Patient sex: F
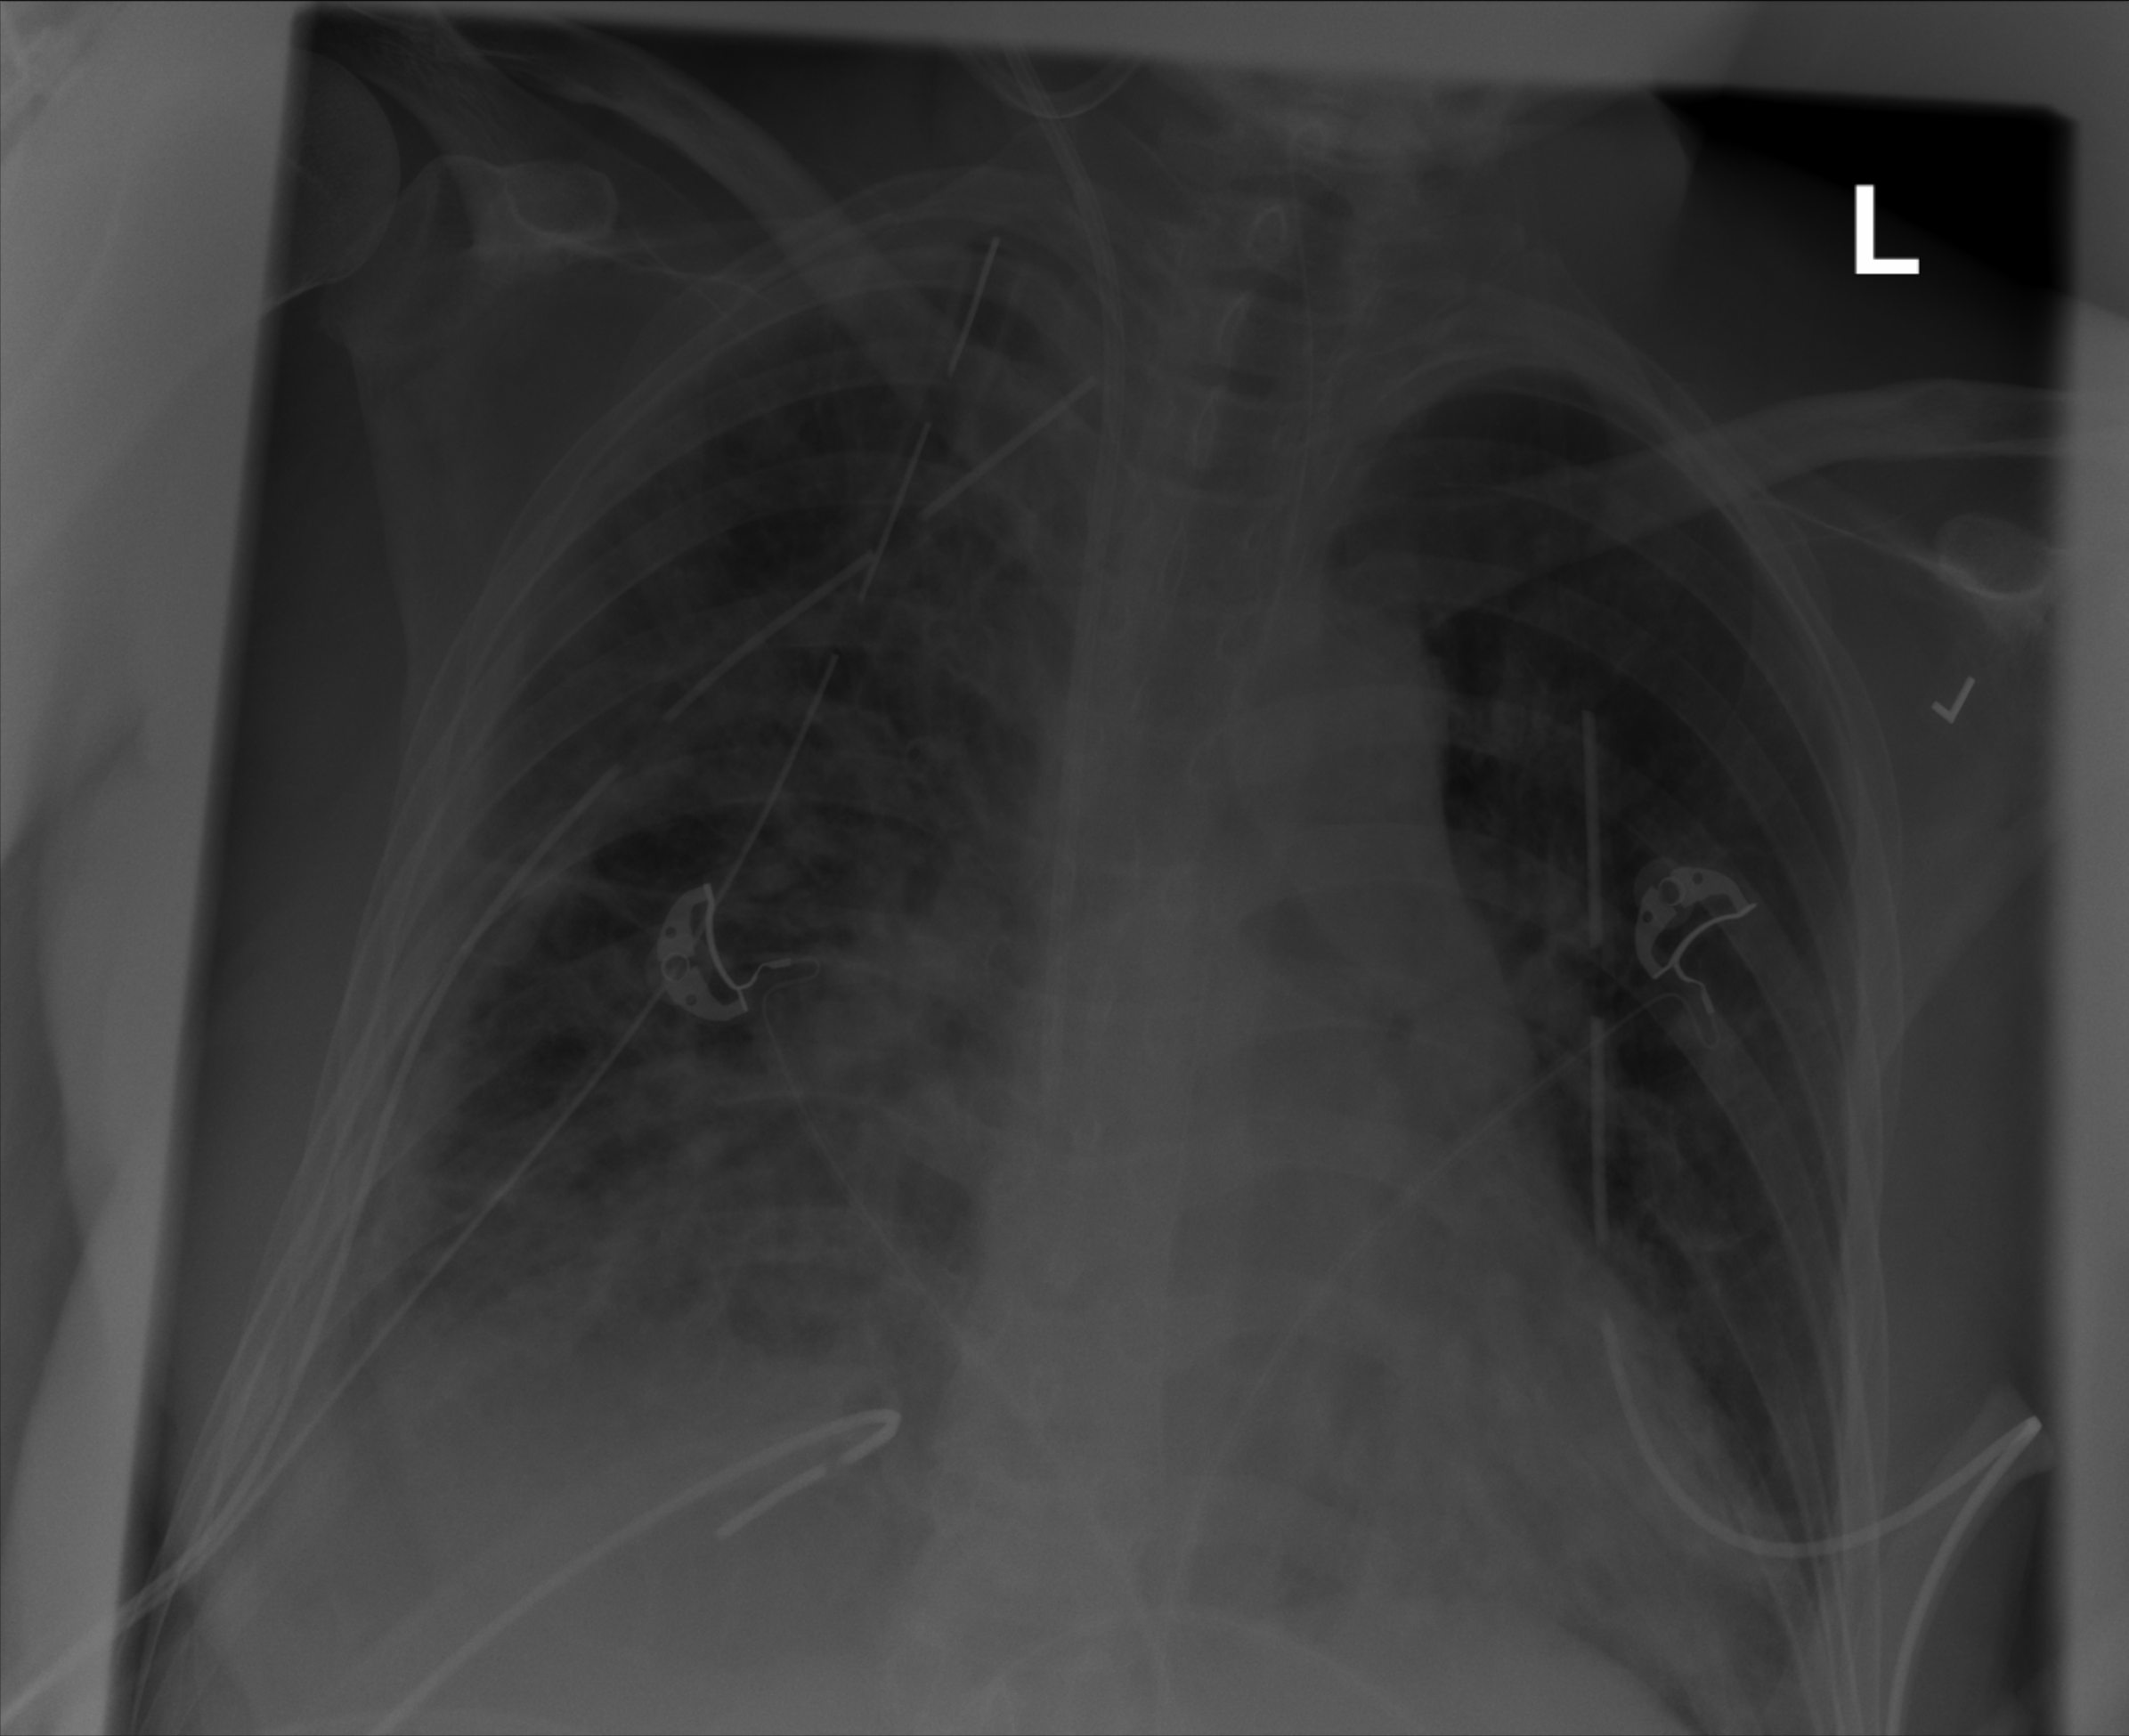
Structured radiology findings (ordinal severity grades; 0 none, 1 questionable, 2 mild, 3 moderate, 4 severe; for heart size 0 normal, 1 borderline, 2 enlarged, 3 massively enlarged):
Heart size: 0
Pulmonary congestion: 2
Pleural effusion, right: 2
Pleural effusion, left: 2
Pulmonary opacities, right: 3
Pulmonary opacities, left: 2
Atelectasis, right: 3
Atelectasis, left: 2